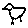
Label: bird